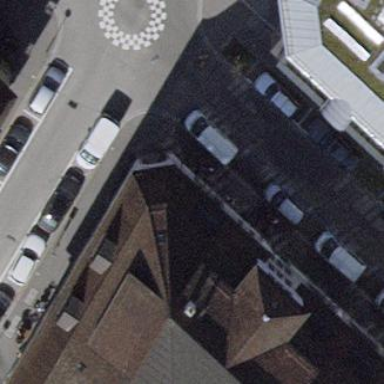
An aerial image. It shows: Parking lane.